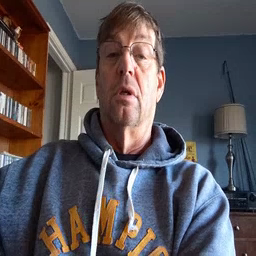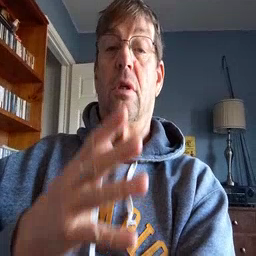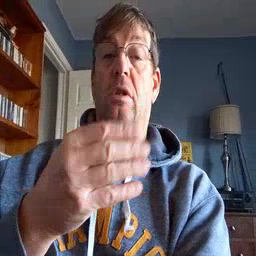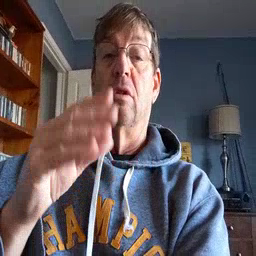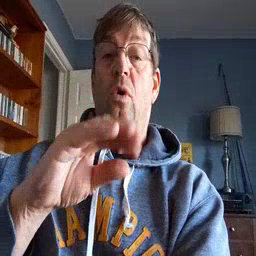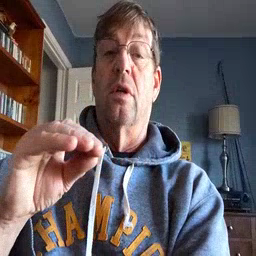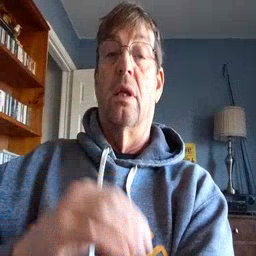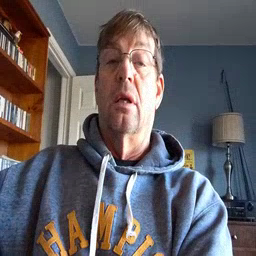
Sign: story